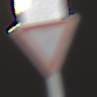
Verkehrszeichen: VorfahrtGewaehren
Zusatzzeichen oben: RichtungsangabeDurchPfeile9
Umgebung: Outdoor, Suburban
Tageszeit: MorningAfternoon
Wetter: Clear
Licht: Natural
Jahreszeit: NotSpecified
Kontrast: HighContrast